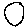
Label: circle